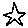
Label: star